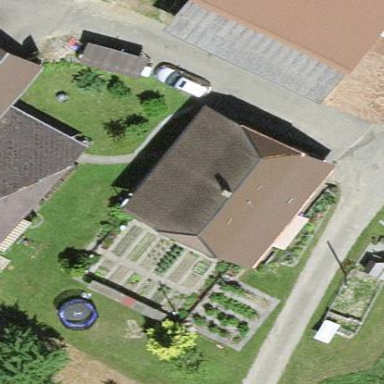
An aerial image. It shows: Residential building.